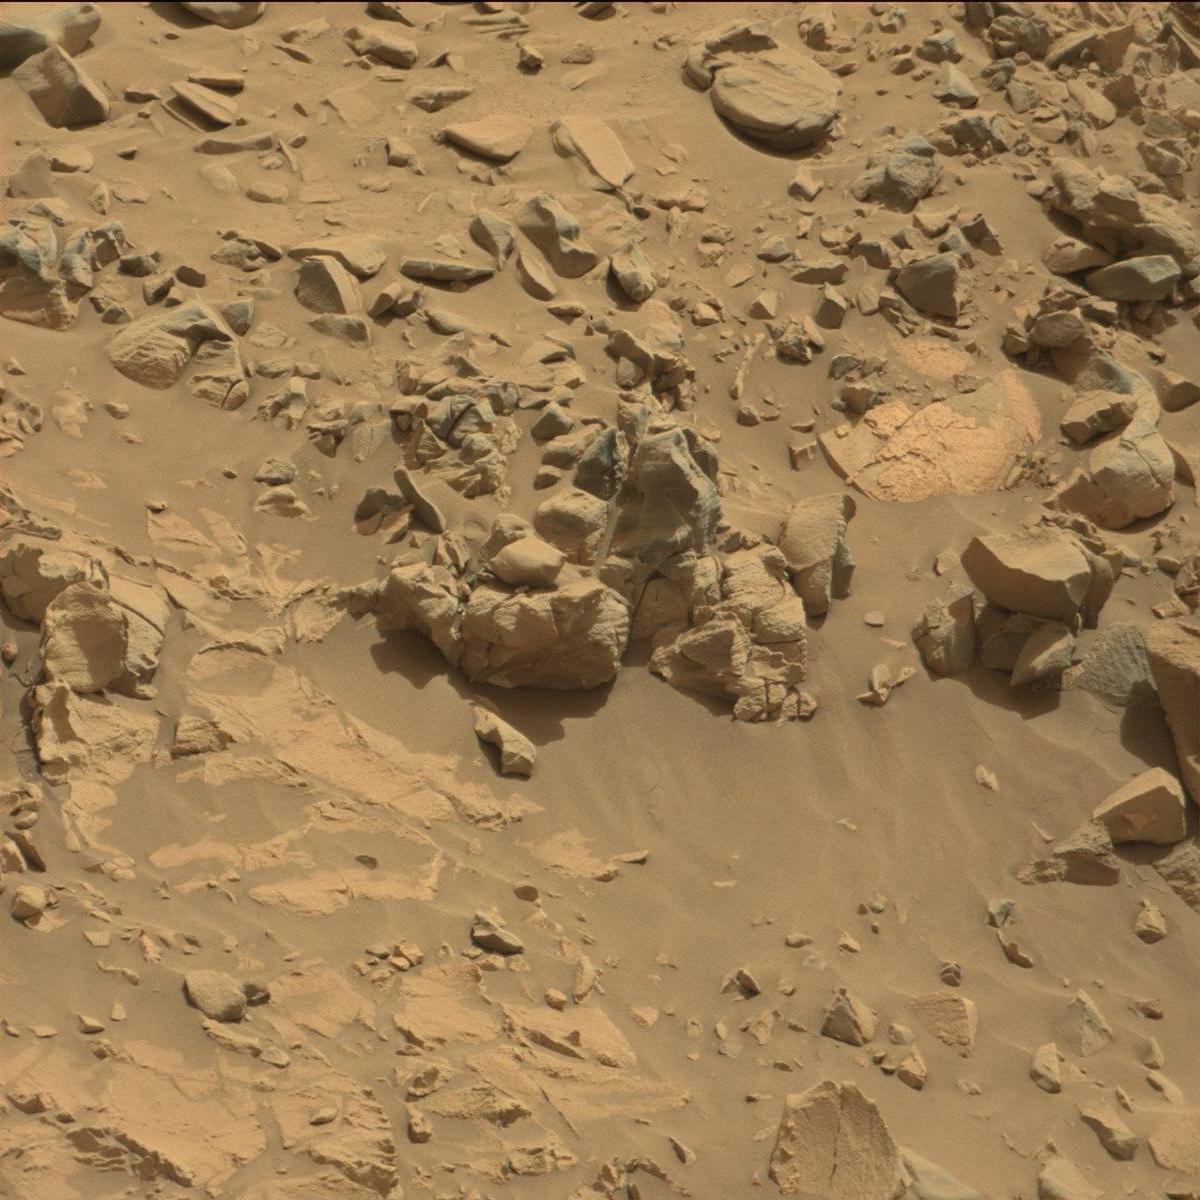
Terrain classes present: Bedrock, Sand / Soil